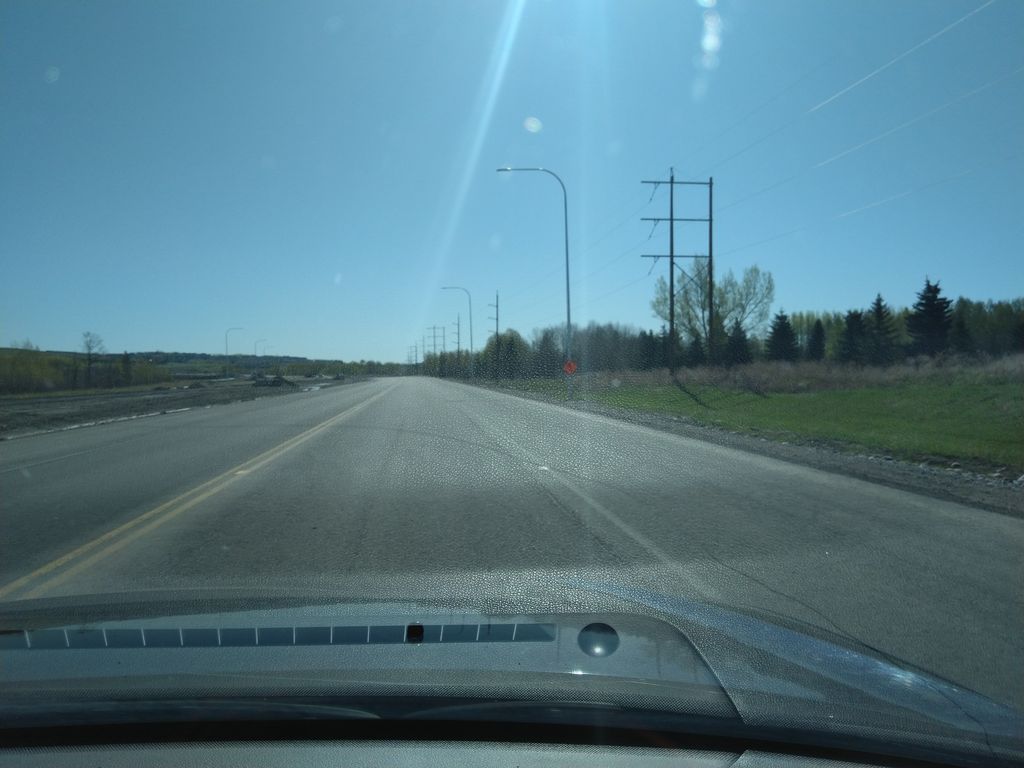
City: calgary